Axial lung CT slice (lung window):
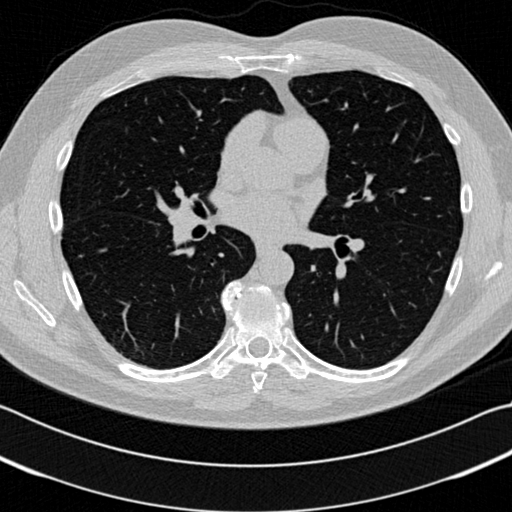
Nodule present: yes
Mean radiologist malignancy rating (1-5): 3